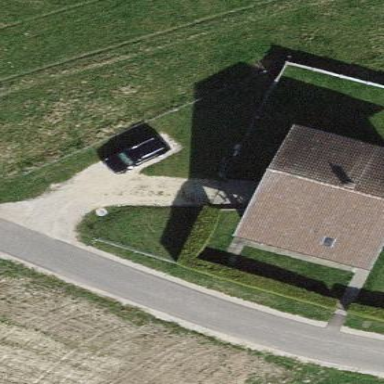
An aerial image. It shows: Simple house.